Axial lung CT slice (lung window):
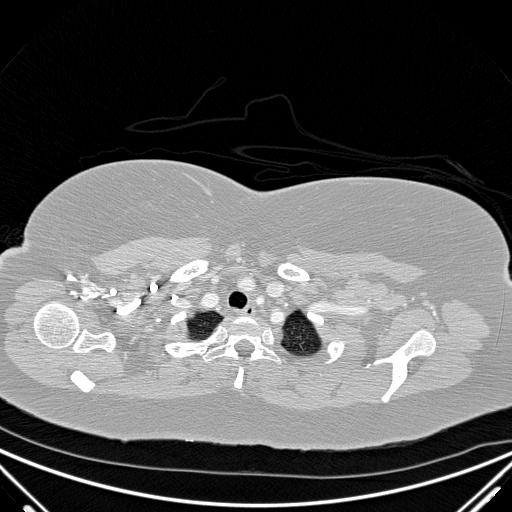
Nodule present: no